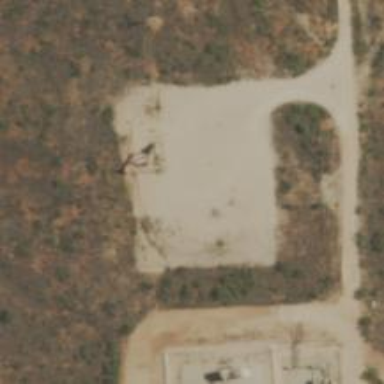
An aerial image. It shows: Petroleum well.